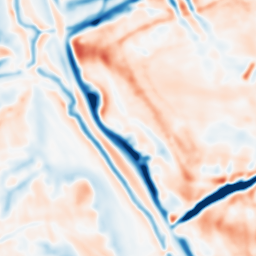
Category: multiscale
Decomposition family: dog_multiscale
Decomposition parameters: sigma_ratio: 1.4
n_scales: 4
base_sigma: 2
Upsampling method: linear_exact
Upsampling parameters: scale: 4
Upsampling scale: 4